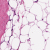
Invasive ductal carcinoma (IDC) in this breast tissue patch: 0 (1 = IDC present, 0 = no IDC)